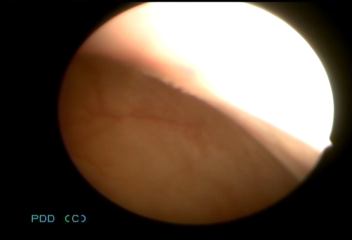
Modality: WLC
Class: Normal mucosa
Bladder cancer association: No